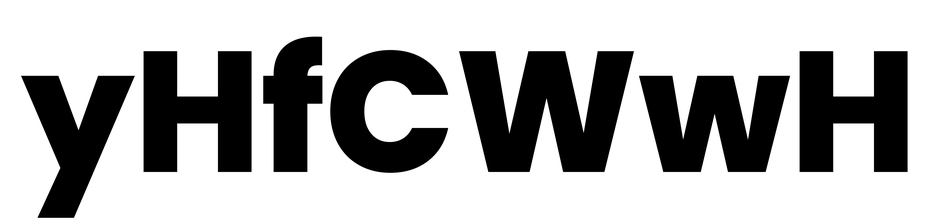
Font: Poppins-ExtraBold